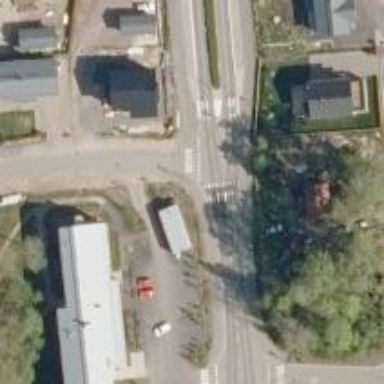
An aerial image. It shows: Crossing on cycleway.